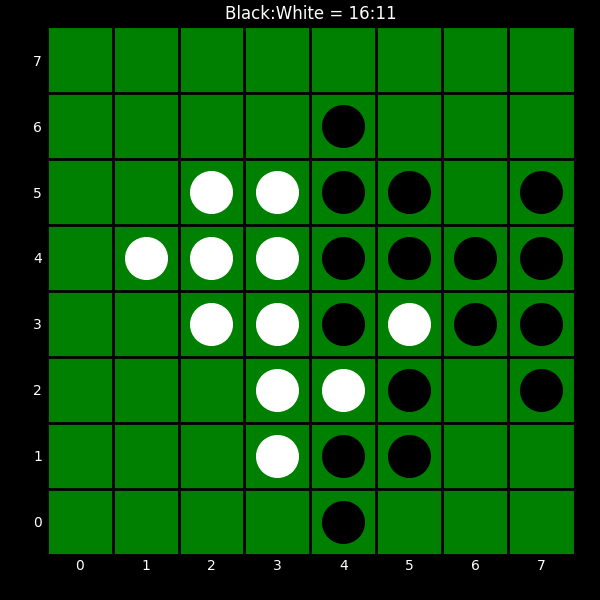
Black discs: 16
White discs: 11